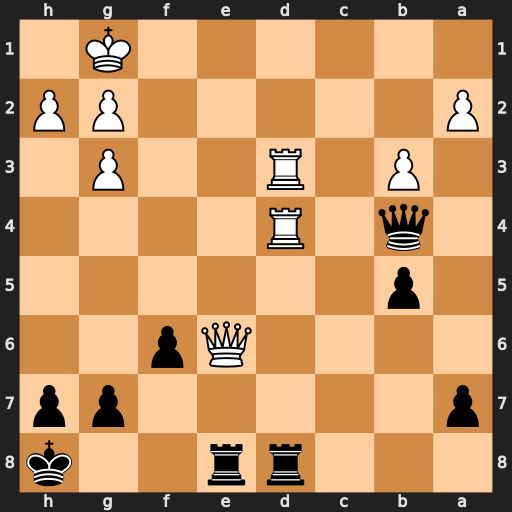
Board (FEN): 3rr2k/p5pp/4Qp2/1p6/1q1R4/1P1R2P1/P5PP/6K1
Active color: b
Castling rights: -
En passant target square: -
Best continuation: Qc5 Qe3 Rxe3 Rxd8+ Re8+